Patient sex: M
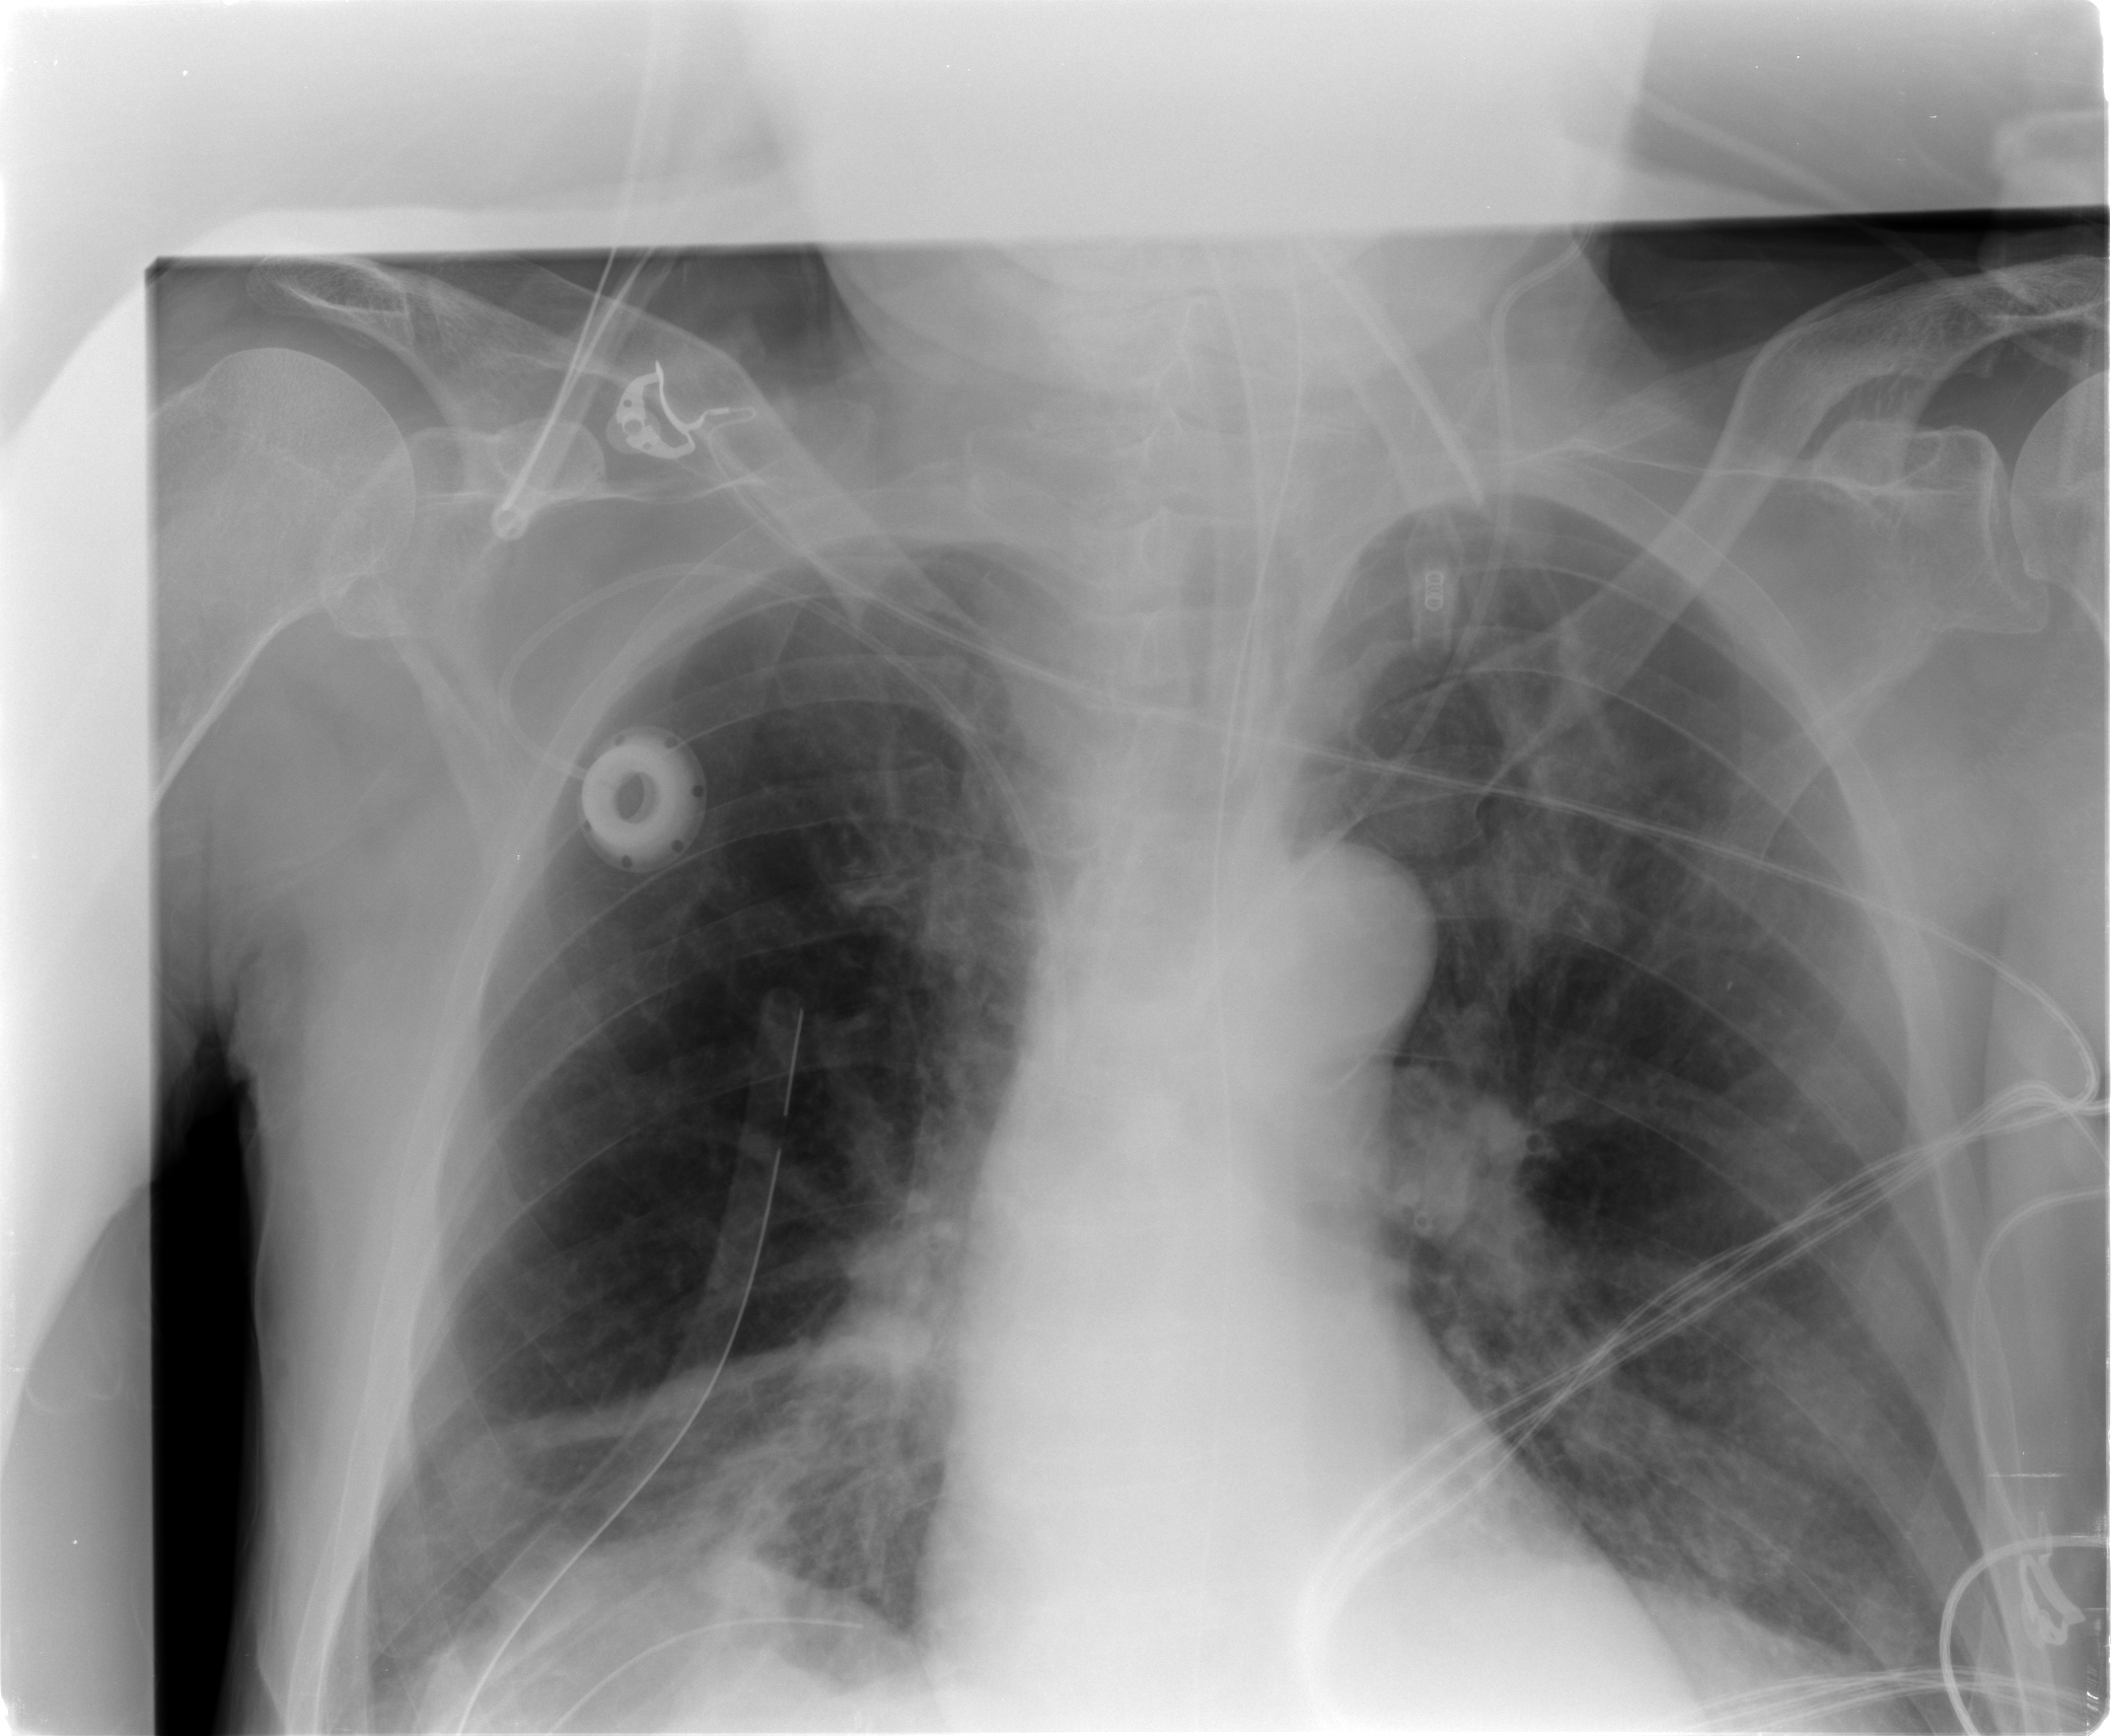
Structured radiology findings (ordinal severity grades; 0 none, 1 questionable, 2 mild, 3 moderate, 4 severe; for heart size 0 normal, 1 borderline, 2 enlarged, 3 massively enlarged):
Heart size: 1
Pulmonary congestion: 2
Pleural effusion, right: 0
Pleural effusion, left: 0
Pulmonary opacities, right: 3
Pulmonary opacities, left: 2
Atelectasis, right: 2
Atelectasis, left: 1